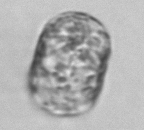
Label: Lauderia_annulata